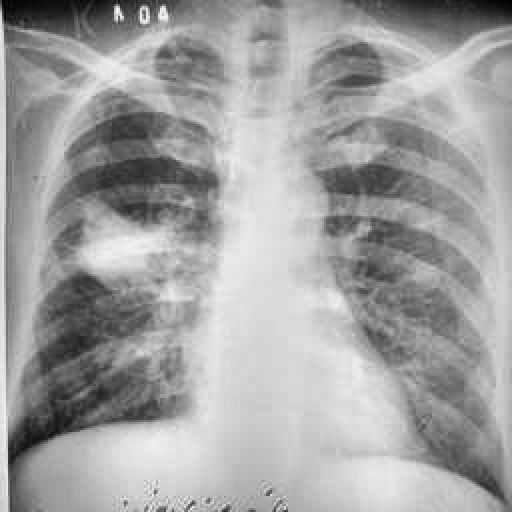
Finding: TUBERCULOSIS